Четыре пластины $1$, $2$, $3$ и $4$ площадью $S$ расположены параллельно друг другу на расстояниях $(1-x) l$, $x l$ и $(1-x) l$, малых по сравнению с размерами пластин (см. рисунок).  К пластинам $1$ и $3$ подключены батарейка с ЭДС $\mathscr{E}$, резистор $R_{1}$ и ключ $K_{1}$, к пластинам $2$ и $4$ — ключ $K_{2}$ и резистор $R_{2}$. В начальный момент времени ключи разомкнуты, пластины не заряжены.
Ключ $K_{1}$ замыкают. Какими будут заряды на пластинах после установления равновесия? Какое количество теплоты $Q_{0}$ выделится на резисторе $R_{1}$?
После установления равновесия замыкают ключ $K_{2}$. Найдите установившиеся заряды на пластинах и суммарное количество теплоты $Q$, которое выделится на резисторах $R_{1}$ и $R_{2}$ после замыкания ключа $K_{2}$.
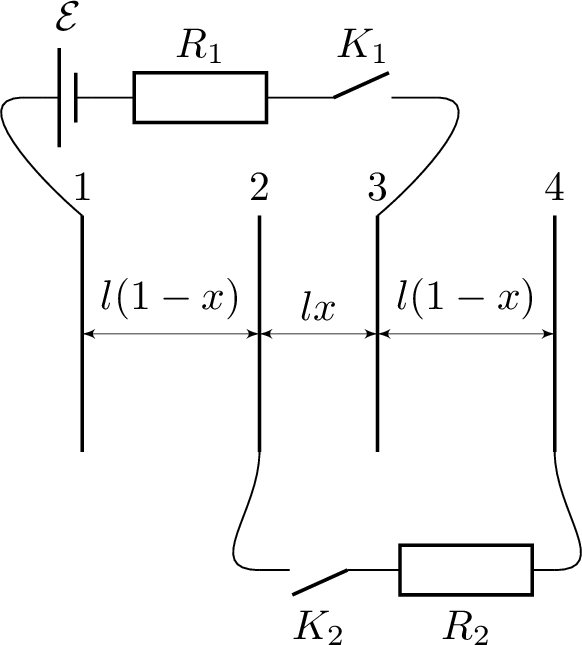
Ключ $K_{1}$ замыкают. Какими будут заряды на пластинах после установления равновесия? Какое количество теплоты $Q_{0}$ выделится на резисторе $R_{1}$?
Решение: Рассмотрим равновесное состояние системы после замыкания первого ключа. Пластина $1$ заряжается до некоторого заряда $q_{01}$, пластина $3$ — до противоположного заряда $-q_{01}$, пластины $2$ и $4$ остаются незаряженными. Напряженность электрического поля между пластинами $1$ и $3$ равна $E_{0}=q_{01} /\varepsilon_{0} S$ разность потенциалов между ними $E_{0} l$ совпадает с ЭДС батарейки:$$\mathscr{E}=\frac{q_{01} l}{\varepsilon_{0} S}.$$Следовательно, на пластине $1$ устанавливается заряд$$q_{01}=\frac{\varepsilon_{0} S \mathscr{E}}{l}.$$Выделяющееся в данном процессе количество теплоты $Q_{0}$ рассчитывается из закона сохранения энергии, как разность работы источника$$W_{0 бат}=q_{01} \mathscr{E}=\frac{\varepsilon_{0} S \mathscr{E}^{2}}{l}$$и конечной электростатической энергии$$W_{0 эл}=\frac{\varepsilon_{0} S \mathscr{E}^{2}}{2 l}.$$Следовательно,$$Q_{0}=\frac{\varepsilon_{0} S \mathscr{E}^{2}}{2 l}.$$
Ответ: Пластина $1$ заряжается до некоторого заряда $q_{01}$, пластина $3$ — до противоположного заряда $-q_{01}$, пластины $2$ и $4$ остаются незаряженными.$$q_{01}=\frac{\varepsilon_{0} S \mathscr{E}}{l}\\Q_{0}=\frac{\varepsilon_{0} S \mathscr{E}^{2}}{2 l}$$

После установления равновесия замыкают ключ $K_{2}$. Найдите установившиеся заряды на пластинах и суммарное количество теплоты $Q$, которое выделится на резисторах $R_{1}$ и $R_{2}$ после замыкания ключа $K_{2}$.
Решение: Рассмотрим теперь второй этап процесса, после замыкания ключа $K_{2}$. В этом процессе происходит перераспределение зарядов как между пластинами $1$ и $3$ , так и между пластинами $2$ и $4$. Пусть $q_{1}$ и $q_{2}$ — установившиеся заряды на пластинах $1$ и $2$, тогда заряды на пластинах $3$ и $4$ равны $-q_{1}$ и $-q_{2}$ соответственно. Напряженности электрического поля между пластинами $1$ и $2$, $2$ и $3$, $3$ и $4$ соответственно равны:$$E_{12}=\frac{q_{1}}{\varepsilon_{0} S}, \quad E_{23}=\frac{q_{1}+q_{2}}{\varepsilon_{0} S}, \quad E_{34}=\frac{q_{2}}{\varepsilon_{0} S}.$$Разность потенциалов между пластинами $2$ и $4$ должна быть равна нулю:$$0=E_{23} l x+E_{34} l(1-x),$$откуда $q_{2}=-q_{1} x$. Разность потенциалов между пластинами $1$ и $3$ равна $\mathscr{E}$:$$\mathscr{E}=E_{12} l(1-x)+E_{23} x,$$следовательно$$q_{1}=\frac{\varepsilon_{0} S \mathscr{E}}{l\left(1-x^{2}\right)}, \quad q_{2}=-q_{1} x=-\frac{\varepsilon_{0} S \mathscr{E} x}{l\left(1-x^{2}\right)} .$$Конечная электростатическая энергия системы$$\begin{aligned}W_{эл}=S l(1-x) \frac{\varepsilon_{0} E_{12}^{2}}{2}+S l x \frac{\varepsilon_{0} E_{23}^{2}}{2}+S l(1-x) \frac{\varepsilon_{0} E_{34}^{2}}{2}= \\=\frac{l q_{1}^{2}}{2 \varepsilon_{0} S}\left((1-x)+x(1-x)^{2}+(1-x) x^{2}\right)=\frac{S \varepsilon_{0}}{2 l} \frac{\mathscr{E}^{2}}{1-x^{2}} .\end{aligned}$$Её изменение на втором этапе$$W_{эл}-W_{0 эл}=\frac{\varepsilon_{0} S \mathscr{E}^{2} x^{2}}{2 l\left(1-x^{2}\right)}.$$Работа батарейки на втором этапе$$W_{бат}=\mathscr{E}\left(q_{1}-q_{01}\right)=\frac{\varepsilon_{0} S \mathscr{E}^{2} x^{2}}{l\left(1-x^{2}\right)}.$$Следовательно, на резисторах выделится количество теплоты$$Q=W_{бат}-\left(W_{эл}-W_{0 эл}\right)=\frac{\varepsilon_{0} S \mathscr{E}^{2} x^{2}}{2 l\left(1-x^{2}\right)}.$$
Ответ: $q_{1}$ и $q_{2}$ — установившиеся заряды на пластинах $1$ и $2$, тогда заряды на пластинах $3$ и $4$ равны $-q_{1}$ и $-q_{2}$ соответственно.$$q_{1}=\frac{\varepsilon_{0} S \mathscr{E}}{l\left(1-x^{2}\right)}, \quad q_{2}=-\frac{\varepsilon_{0} S \mathscr{E} x}{l\left(1-x^{2}\right)} .\\Q=\frac{\varepsilon_{0} S \mathscr{E}^{2} x^{2}}{2 l\left(1-x^{2}\right)}.$$
Темы:
T, Электричество, Конденсатор, Всероссийские, Теплота